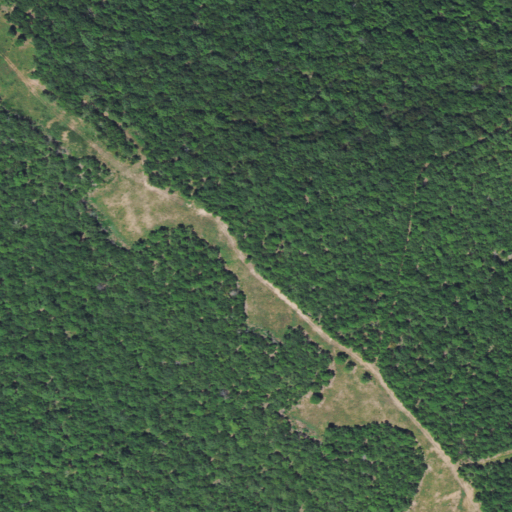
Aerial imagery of mountain in Oklahoma named Russell Mountain containing deciduous forest, mixed forest, grassland, evergreen forest, and shrub